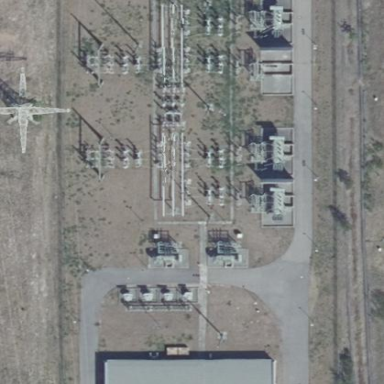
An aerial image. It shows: Outdoor industrial power substation.